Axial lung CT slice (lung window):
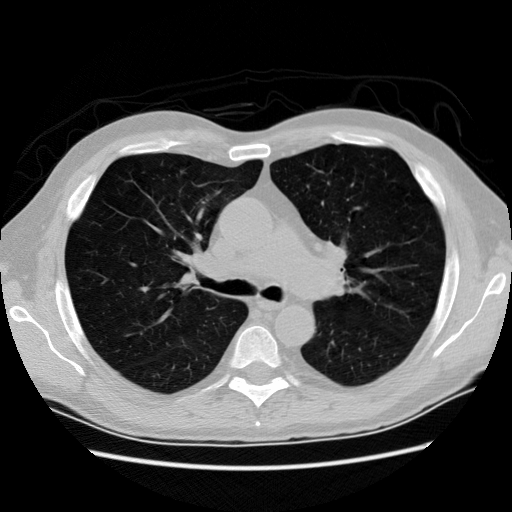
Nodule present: no